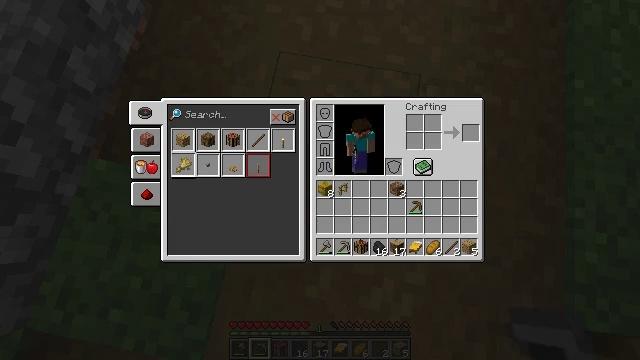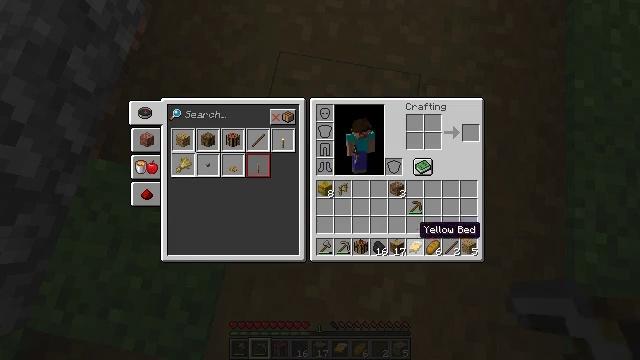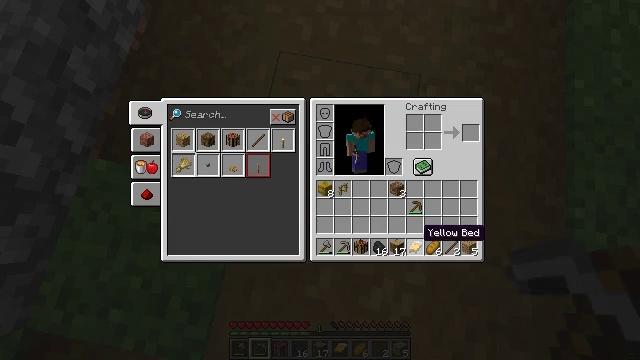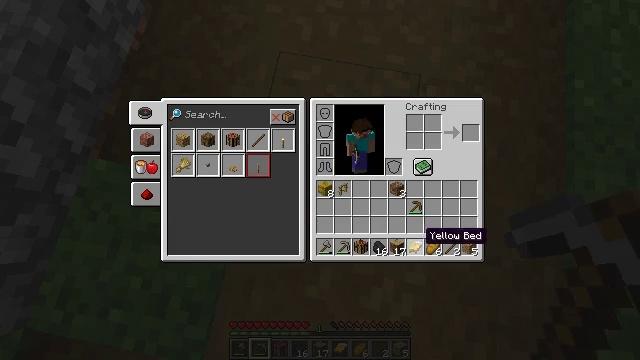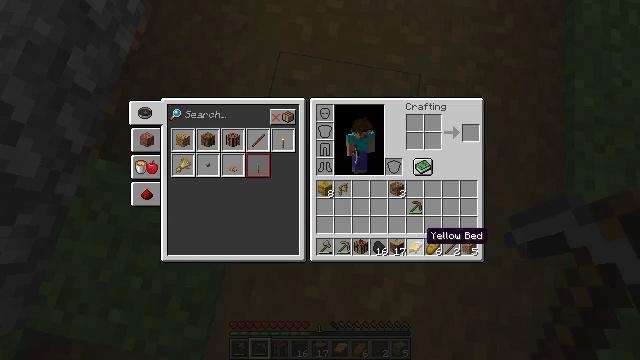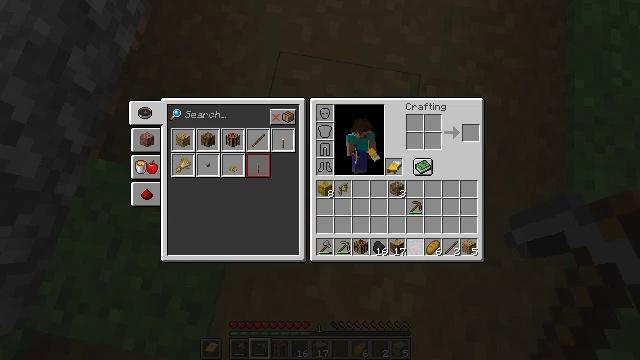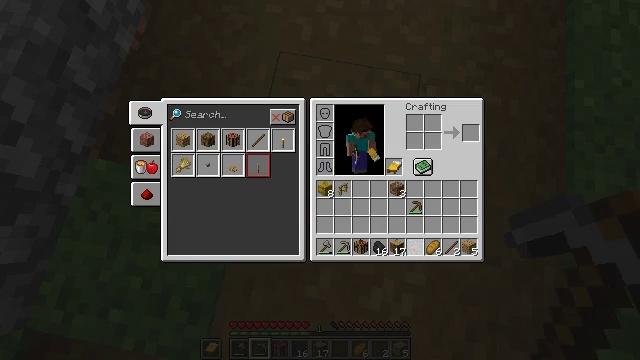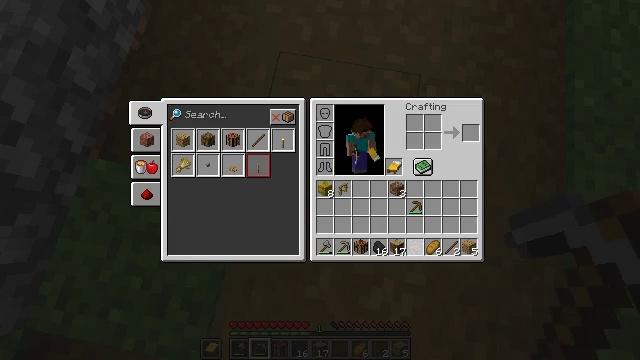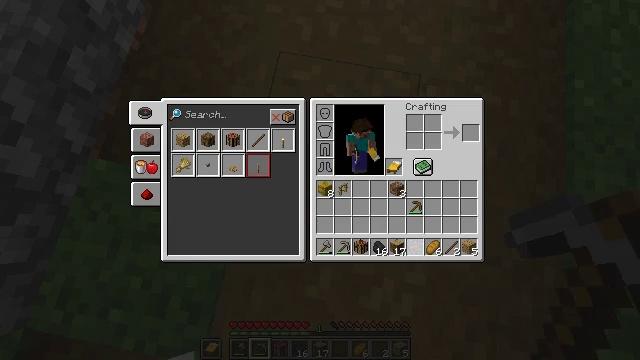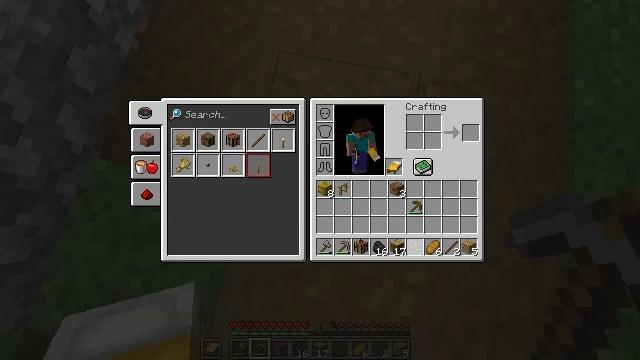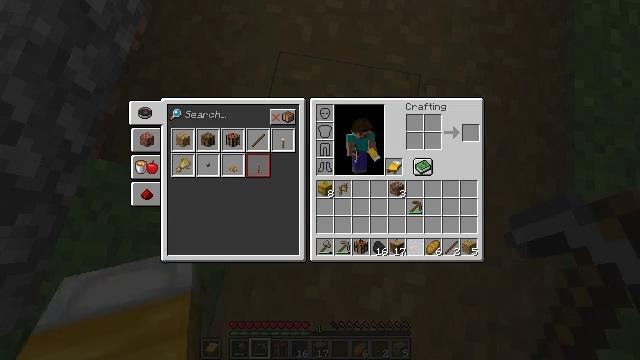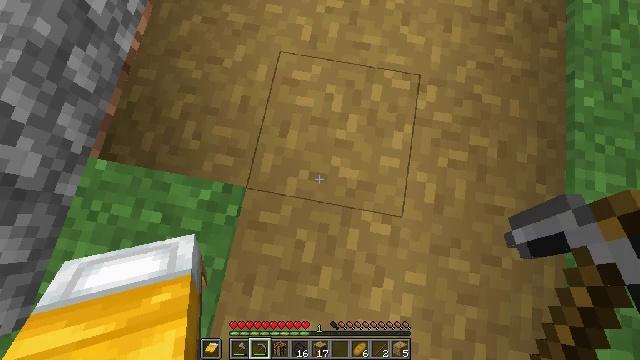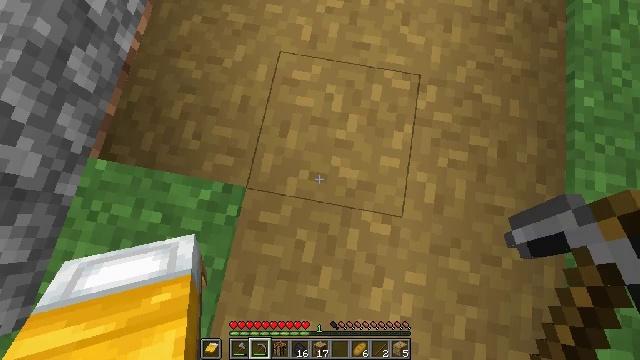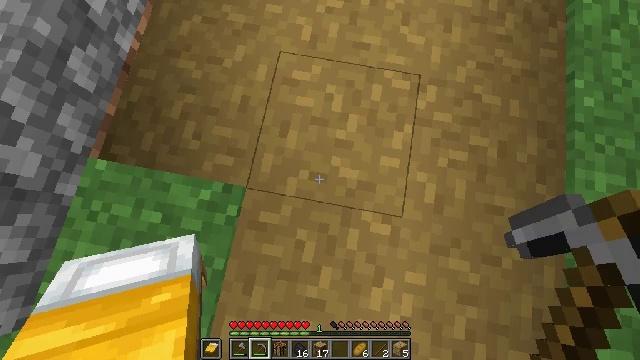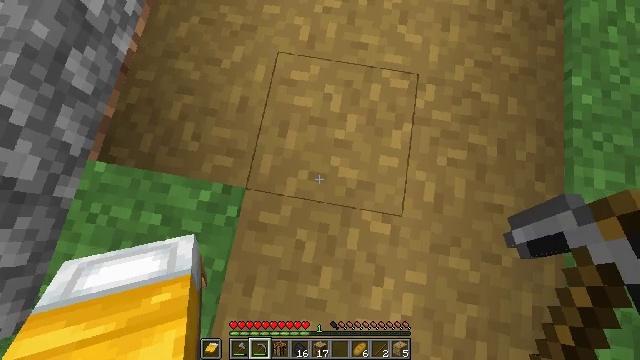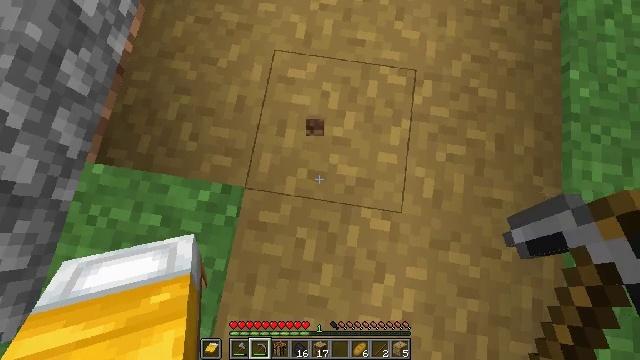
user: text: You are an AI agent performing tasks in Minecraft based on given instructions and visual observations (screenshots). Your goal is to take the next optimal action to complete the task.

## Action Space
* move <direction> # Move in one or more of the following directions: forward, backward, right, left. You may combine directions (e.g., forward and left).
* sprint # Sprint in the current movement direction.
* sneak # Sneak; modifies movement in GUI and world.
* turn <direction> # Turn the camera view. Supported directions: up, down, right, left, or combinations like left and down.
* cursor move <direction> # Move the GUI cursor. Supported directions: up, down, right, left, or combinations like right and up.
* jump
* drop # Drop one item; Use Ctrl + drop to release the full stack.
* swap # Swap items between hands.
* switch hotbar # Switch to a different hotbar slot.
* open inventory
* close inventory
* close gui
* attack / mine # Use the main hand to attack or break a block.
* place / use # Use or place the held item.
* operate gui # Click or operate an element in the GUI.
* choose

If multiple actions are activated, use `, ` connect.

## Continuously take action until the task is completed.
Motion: motion action
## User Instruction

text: Mine the grass path to create a new path.
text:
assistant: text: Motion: no_op
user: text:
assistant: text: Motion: no_op
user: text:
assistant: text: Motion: no_op
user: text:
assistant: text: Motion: no_op
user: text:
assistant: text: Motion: no_op
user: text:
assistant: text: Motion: no_op
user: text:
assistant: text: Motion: no_op
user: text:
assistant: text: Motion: no_op
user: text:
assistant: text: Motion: no_op
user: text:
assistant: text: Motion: no_op
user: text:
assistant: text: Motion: close inventory
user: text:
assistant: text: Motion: close inventory
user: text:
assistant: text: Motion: close inventory
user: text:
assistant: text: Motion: no_op
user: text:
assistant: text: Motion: turn right, attack / mine
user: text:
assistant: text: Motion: turn right and down, attack / mine
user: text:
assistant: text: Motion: turn right and down, attack / mine
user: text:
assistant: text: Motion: turn right, attack / mine
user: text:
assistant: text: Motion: turn right, attack / mine
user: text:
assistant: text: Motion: turn up, attack / mine
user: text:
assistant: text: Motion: attack / mine
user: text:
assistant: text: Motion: move forward, attack / mine
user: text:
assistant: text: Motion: move forward, attack / mine
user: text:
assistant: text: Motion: attack / mine
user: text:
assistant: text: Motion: attack / mine
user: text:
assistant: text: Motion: attack / mine
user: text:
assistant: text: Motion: turn left and down, attack / mine
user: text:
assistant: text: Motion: attack / mine
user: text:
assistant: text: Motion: attack / mine
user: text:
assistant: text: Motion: attack / mine